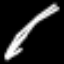
Label: pencil